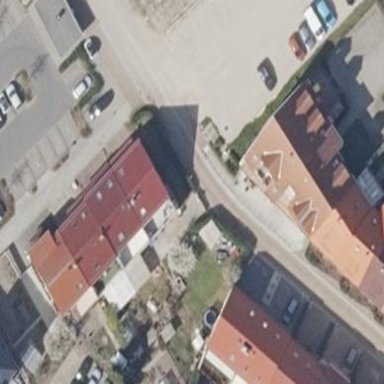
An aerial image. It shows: Terrace-style building with gabled roof.